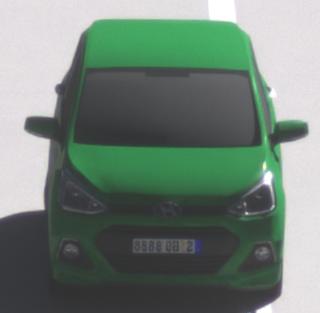
Make: Hyundai
Model: i10
Detailed model: Gen. 2
Model produced from: 2013
Model produced until: 2019
Doors: 5
Color: green
Road condition: dry road
Daytime: morning or afternoon
Contrast: high contrast